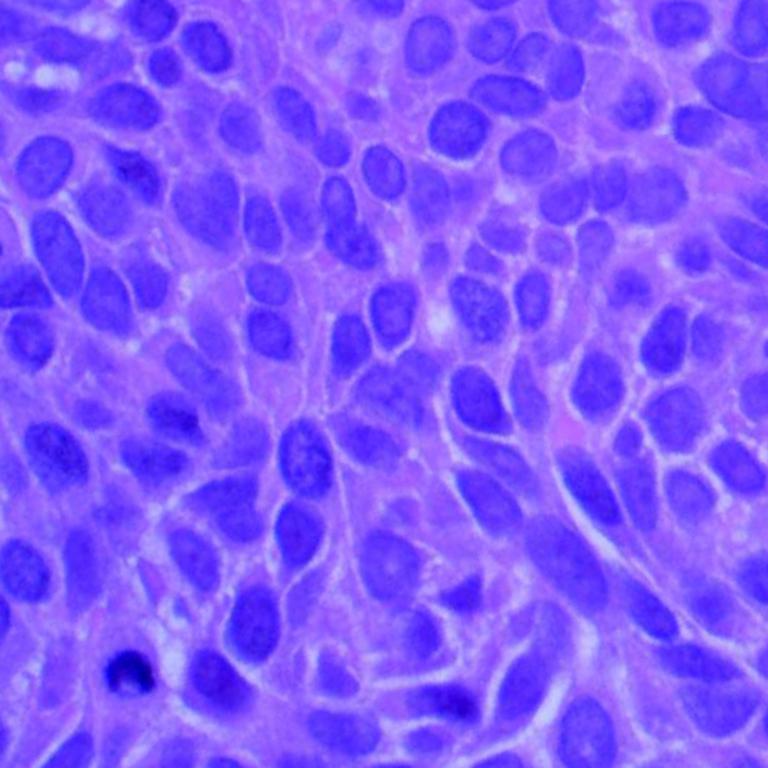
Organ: lung
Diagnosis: squamous carcinomas